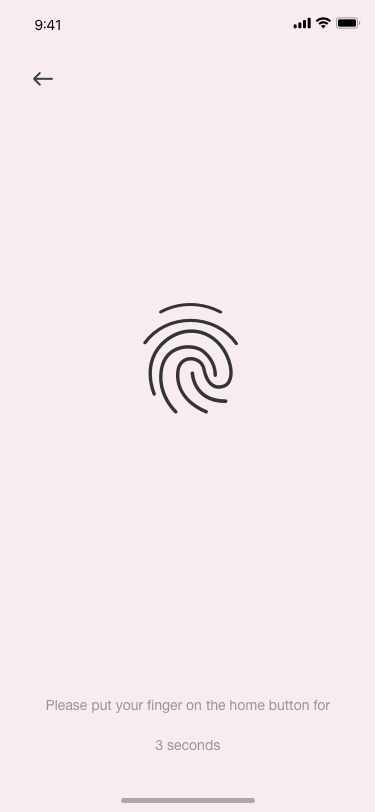
Text in this UI design:
Please put your finger on the home button for
3 seconds